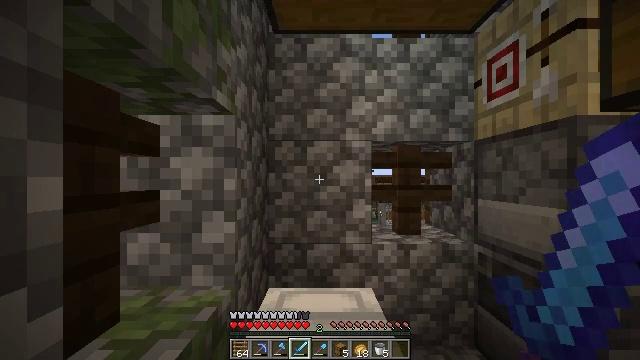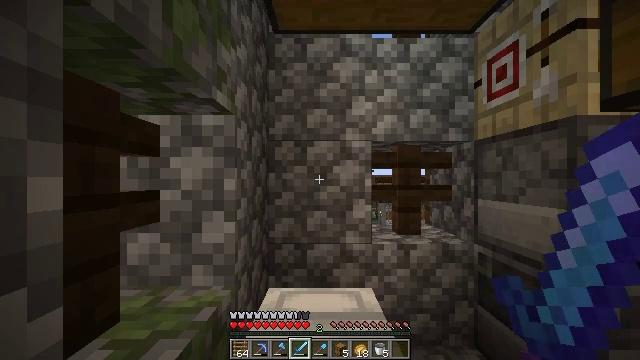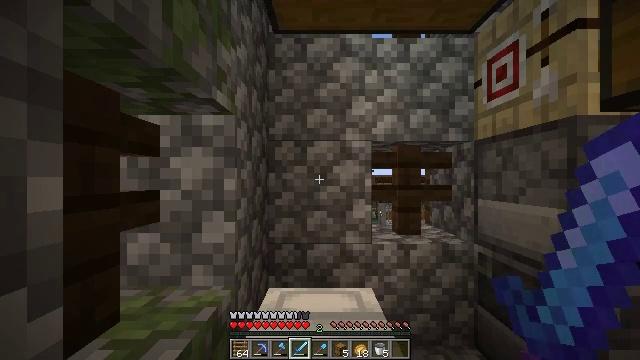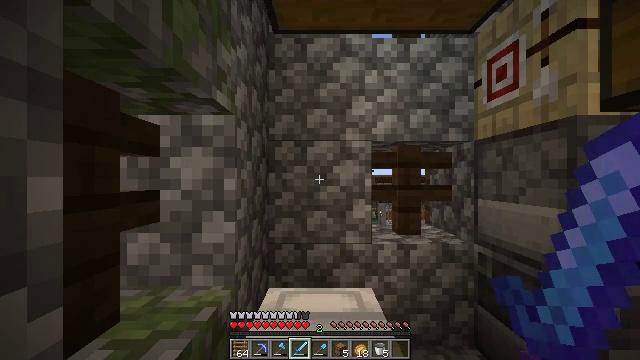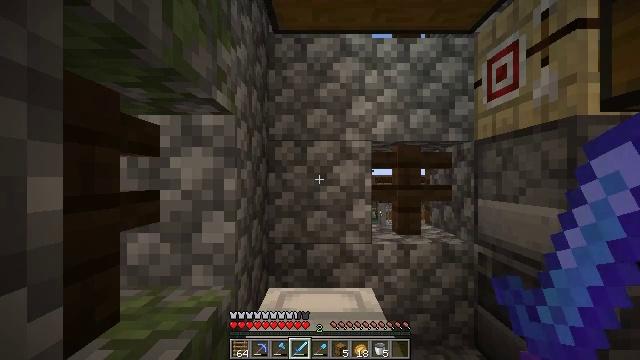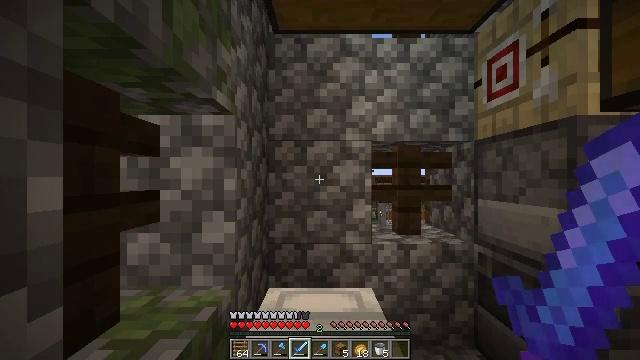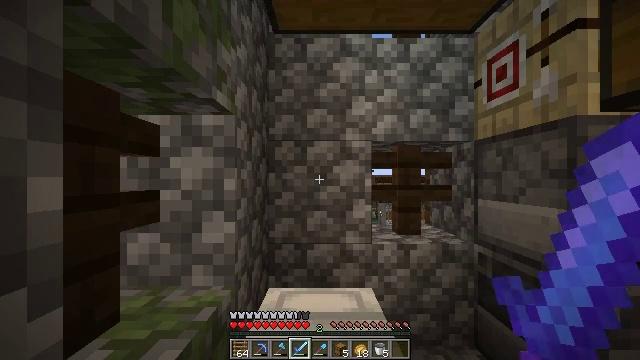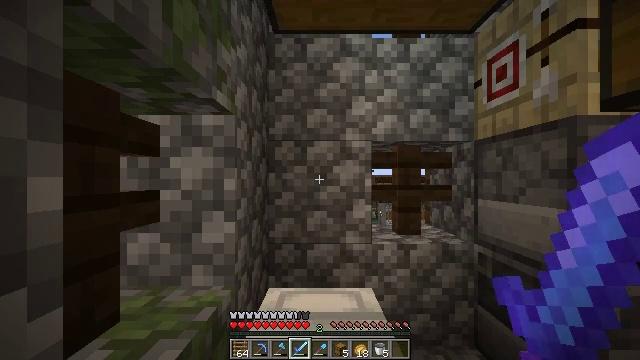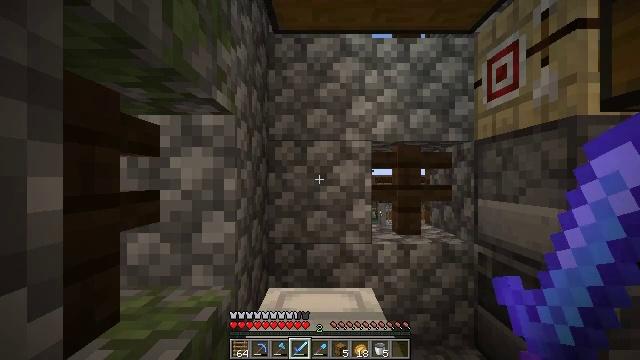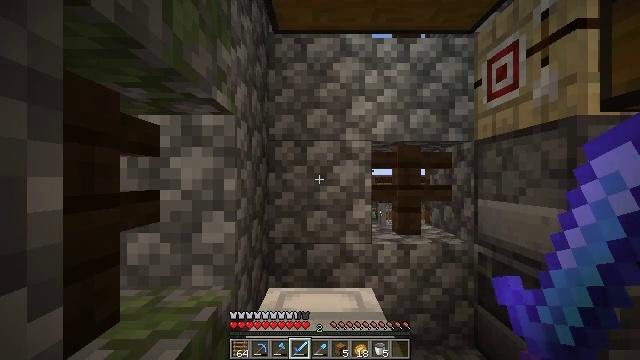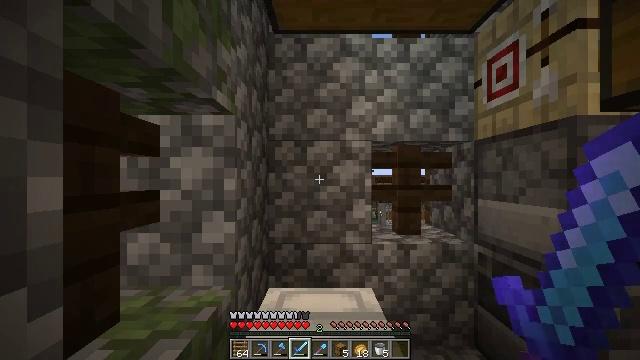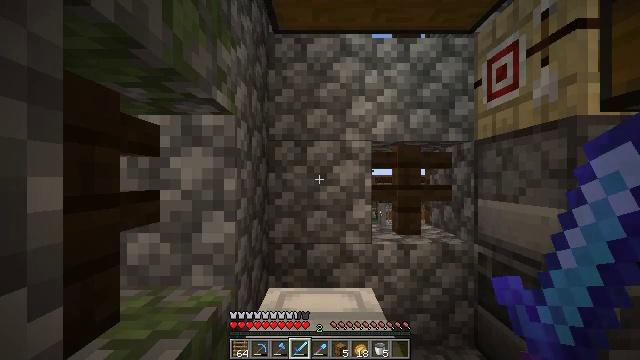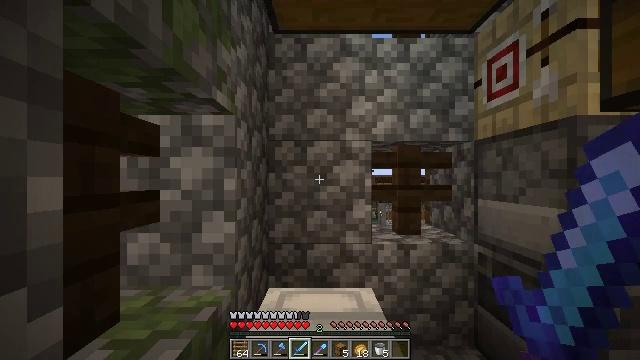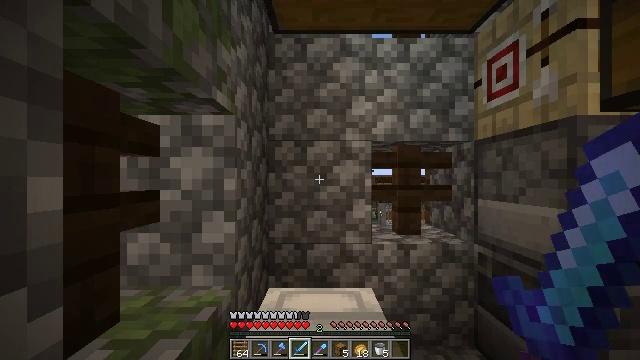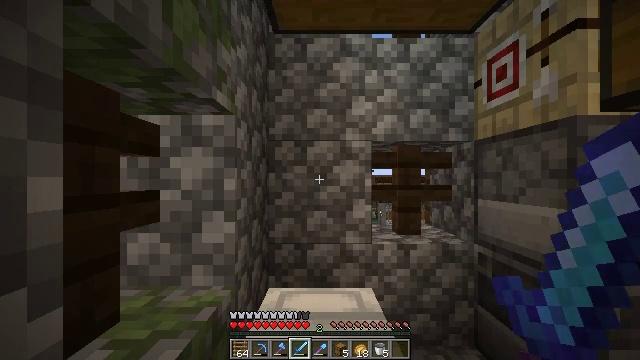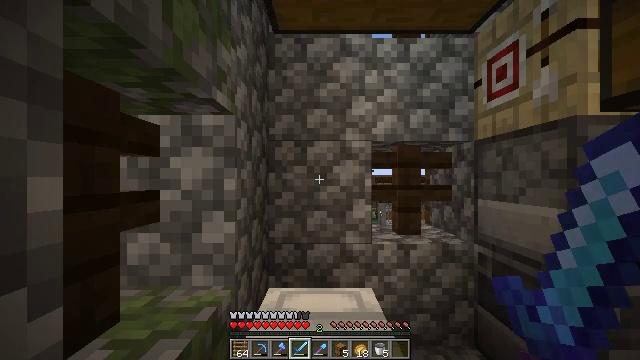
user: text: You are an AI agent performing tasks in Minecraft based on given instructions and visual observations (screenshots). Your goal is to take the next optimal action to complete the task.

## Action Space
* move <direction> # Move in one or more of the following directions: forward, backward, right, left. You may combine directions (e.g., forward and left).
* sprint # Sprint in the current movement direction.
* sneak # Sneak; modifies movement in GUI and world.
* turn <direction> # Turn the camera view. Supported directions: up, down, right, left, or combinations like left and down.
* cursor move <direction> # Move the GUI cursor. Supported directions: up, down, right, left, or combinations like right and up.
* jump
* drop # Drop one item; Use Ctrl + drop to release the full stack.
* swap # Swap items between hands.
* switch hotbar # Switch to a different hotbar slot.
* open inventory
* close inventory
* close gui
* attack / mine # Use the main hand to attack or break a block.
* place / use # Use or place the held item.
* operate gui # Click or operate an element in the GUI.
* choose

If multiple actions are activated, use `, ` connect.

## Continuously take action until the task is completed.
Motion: motion action
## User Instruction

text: Break the glass block.
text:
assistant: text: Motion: no_op
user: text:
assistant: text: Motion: no_op
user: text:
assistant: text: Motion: no_op
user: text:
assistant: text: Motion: no_op
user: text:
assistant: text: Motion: no_op
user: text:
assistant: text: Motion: no_op
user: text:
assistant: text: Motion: no_op
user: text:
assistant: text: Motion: no_op
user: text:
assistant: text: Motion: no_op
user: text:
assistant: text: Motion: no_op
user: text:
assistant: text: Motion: no_op
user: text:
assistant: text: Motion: no_op
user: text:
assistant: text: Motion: no_op
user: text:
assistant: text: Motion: no_op
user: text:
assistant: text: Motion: no_op
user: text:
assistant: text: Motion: no_op
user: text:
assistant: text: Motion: no_op
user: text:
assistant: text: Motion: no_op
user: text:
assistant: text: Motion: no_op
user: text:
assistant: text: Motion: no_op
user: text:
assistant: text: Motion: no_op
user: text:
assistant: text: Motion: no_op
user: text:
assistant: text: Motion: no_op
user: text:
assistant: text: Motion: no_op
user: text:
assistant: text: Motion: no_op
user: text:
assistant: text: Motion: no_op
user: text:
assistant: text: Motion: no_op
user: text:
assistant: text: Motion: no_op
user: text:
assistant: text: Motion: no_op
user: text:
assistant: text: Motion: no_op